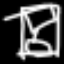
Label: hourglass